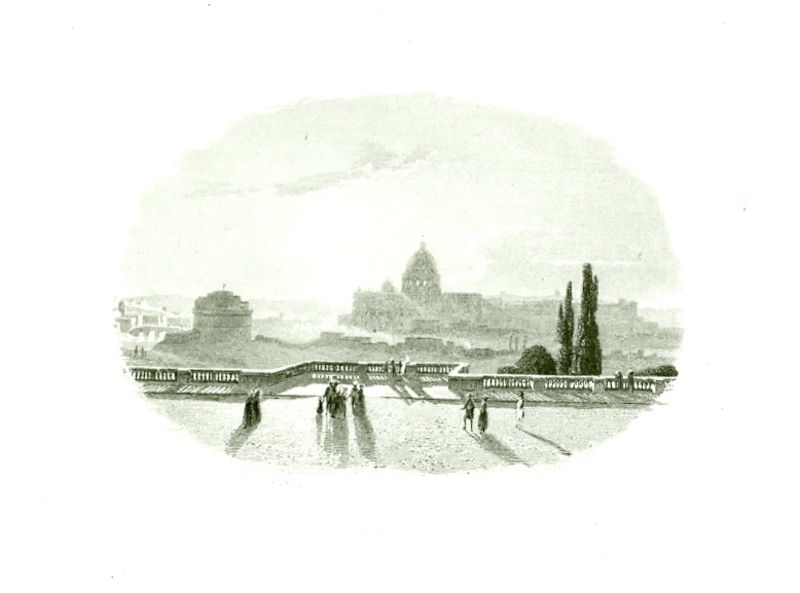
Titel: "Rom"
Künstler: Karl Lindemann-Frommel
Standort: Karlsruhe
Institution: Staatliche Kunsthalle Karlsruhe
Schlagwörter: baum, berg, gruppe, himmel, mann, meer, schatten, vogel, wasser, weiß, wolken, aquarell, bäume, fluss, frauen, grün, landschaft, menschen, see, stadt, ufer, abend, ausschnitt, frau, grau, hell, hut, kreide, licht, männer, schwarz, straße, säulen, terasse, zeichnung, ausblick, blick, gebäude, park, schloss, weg, wolke, zaun, leute, alt, architektur, barock, mensch, sehen, stein, steine, bild, dämmerung, ferne, horizont, häuser, hügel, morgen, pappeln, sonnenaufgang, weite, brücke, brüstung, kirche, sonne, boden, adel, familie, personen, kontrast, rechts, oval, rund, turm, zypressen, aussicht, balkon, terrasse, ansicht, italien, man, pflaster, venedig, abhang, dächer, mauer, grafik, graphik, sonnenuntergang, hof, ausflug, spazieren, fußgänger, platz, kuppel, promenade, geländer, silouette, foto, panorama, stadtansicht, gang, burg, palast, balustrade, dom, links, spaziergang, denkmal, festung, zypresse, druck, schwarz-weiß, radierung, treffen, ferien, kathedrale, pantheon, rom, sonntag, mauern, reise, florenz, vatikan, stadtmauer, aussichtspunkt, ballustrade, pinien, tempel, plateau, spaziergänger, dresden, gegenlicht, heilig, kupferstich, miniatur, lol, weitsicht, grabmal, tiber, sonnen, siluette, schwarz/weiß, versailles, paare, petersdom, rchitektur, plattform, lustwandeln, dunstig, sankt, freiluft, menchen, engelsburg, ausicht, toll, peterskirche, panorame, ausblich, spatzieren, oll, 3, 4, 2, 5, 1, mensachen, kurpferstich, baym, trallen, kleist, petersdrom, ein tag mit aussicht, geläncer, pincio, anal, gewhsteig, freilust